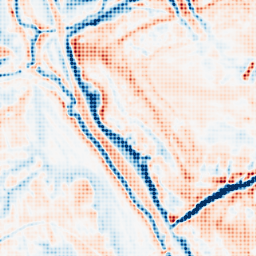
Category: multiscale
Decomposition family: dog_multiscale
Decomposition parameters: sigma_ratio: 1.4
n_scales: 5
base_sigma: 1
Upsampling method: sinc_blackman
Upsampling parameters: scale: 4
kernel_size: 4
Upsampling scale: 4